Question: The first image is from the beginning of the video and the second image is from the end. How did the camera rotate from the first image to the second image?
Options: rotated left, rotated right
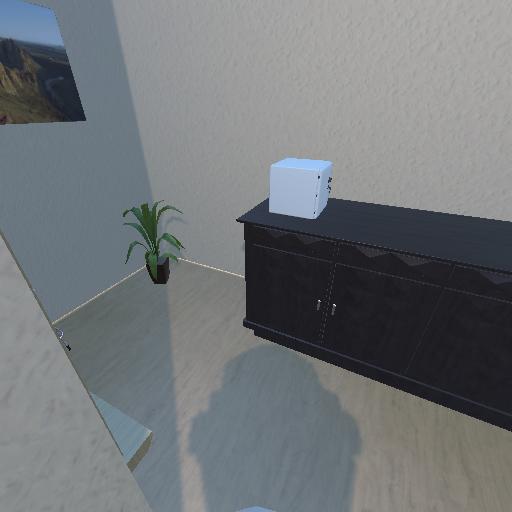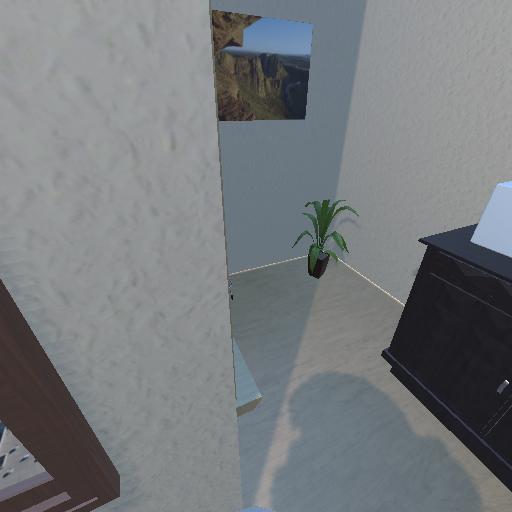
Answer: rotated left